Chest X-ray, PA view. Patient: 34 years old, sex F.
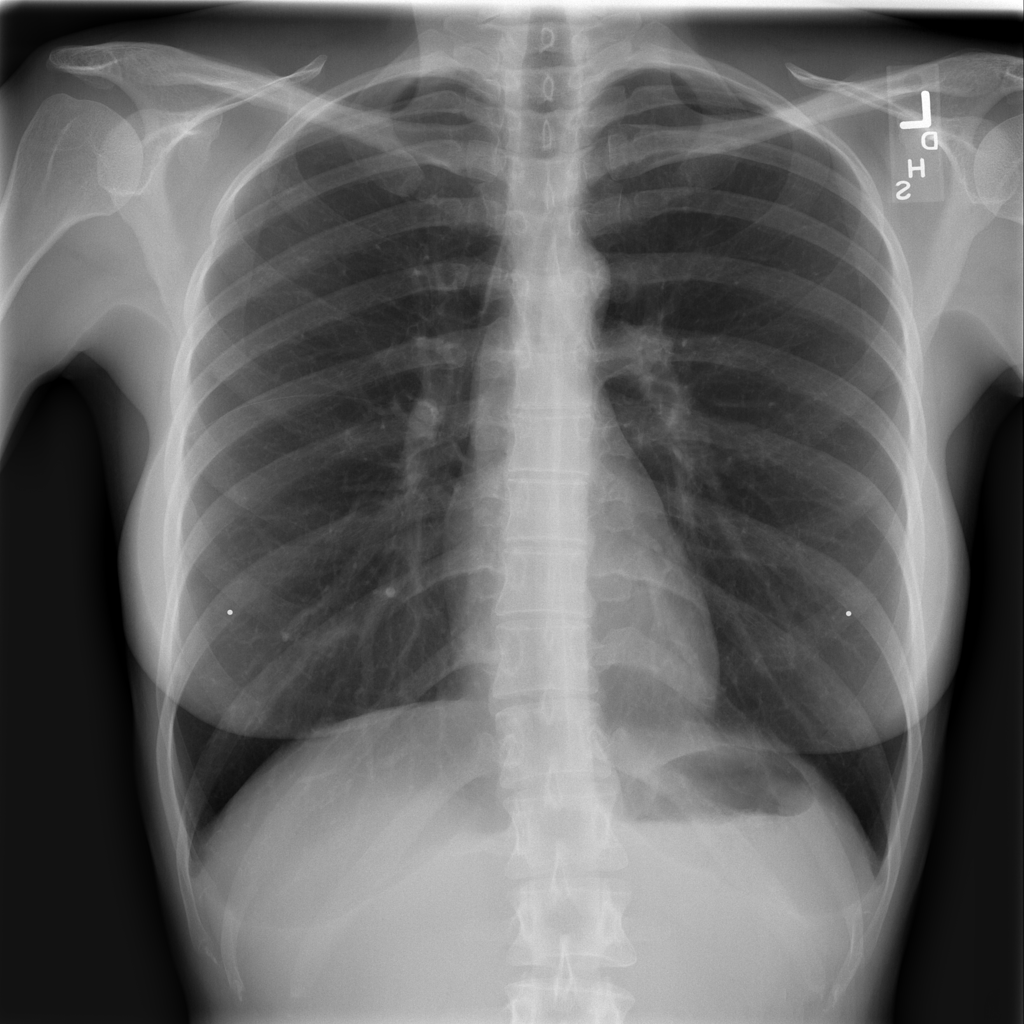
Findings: No Finding